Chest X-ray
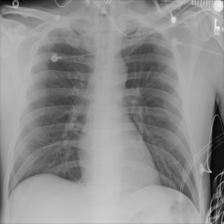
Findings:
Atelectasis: negative
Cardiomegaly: negative
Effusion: negative
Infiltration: negative
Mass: negative
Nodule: negative
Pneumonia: negative
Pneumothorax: negative
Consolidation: negative
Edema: negative
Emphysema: negative
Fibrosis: negative
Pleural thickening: negative
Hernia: negative